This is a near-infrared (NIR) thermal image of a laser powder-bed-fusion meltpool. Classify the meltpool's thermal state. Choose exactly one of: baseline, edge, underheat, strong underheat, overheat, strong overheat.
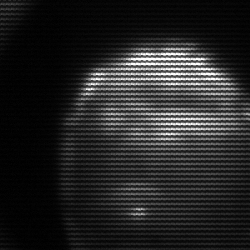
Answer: edge